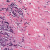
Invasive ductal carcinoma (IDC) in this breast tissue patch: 1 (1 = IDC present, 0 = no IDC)